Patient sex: M
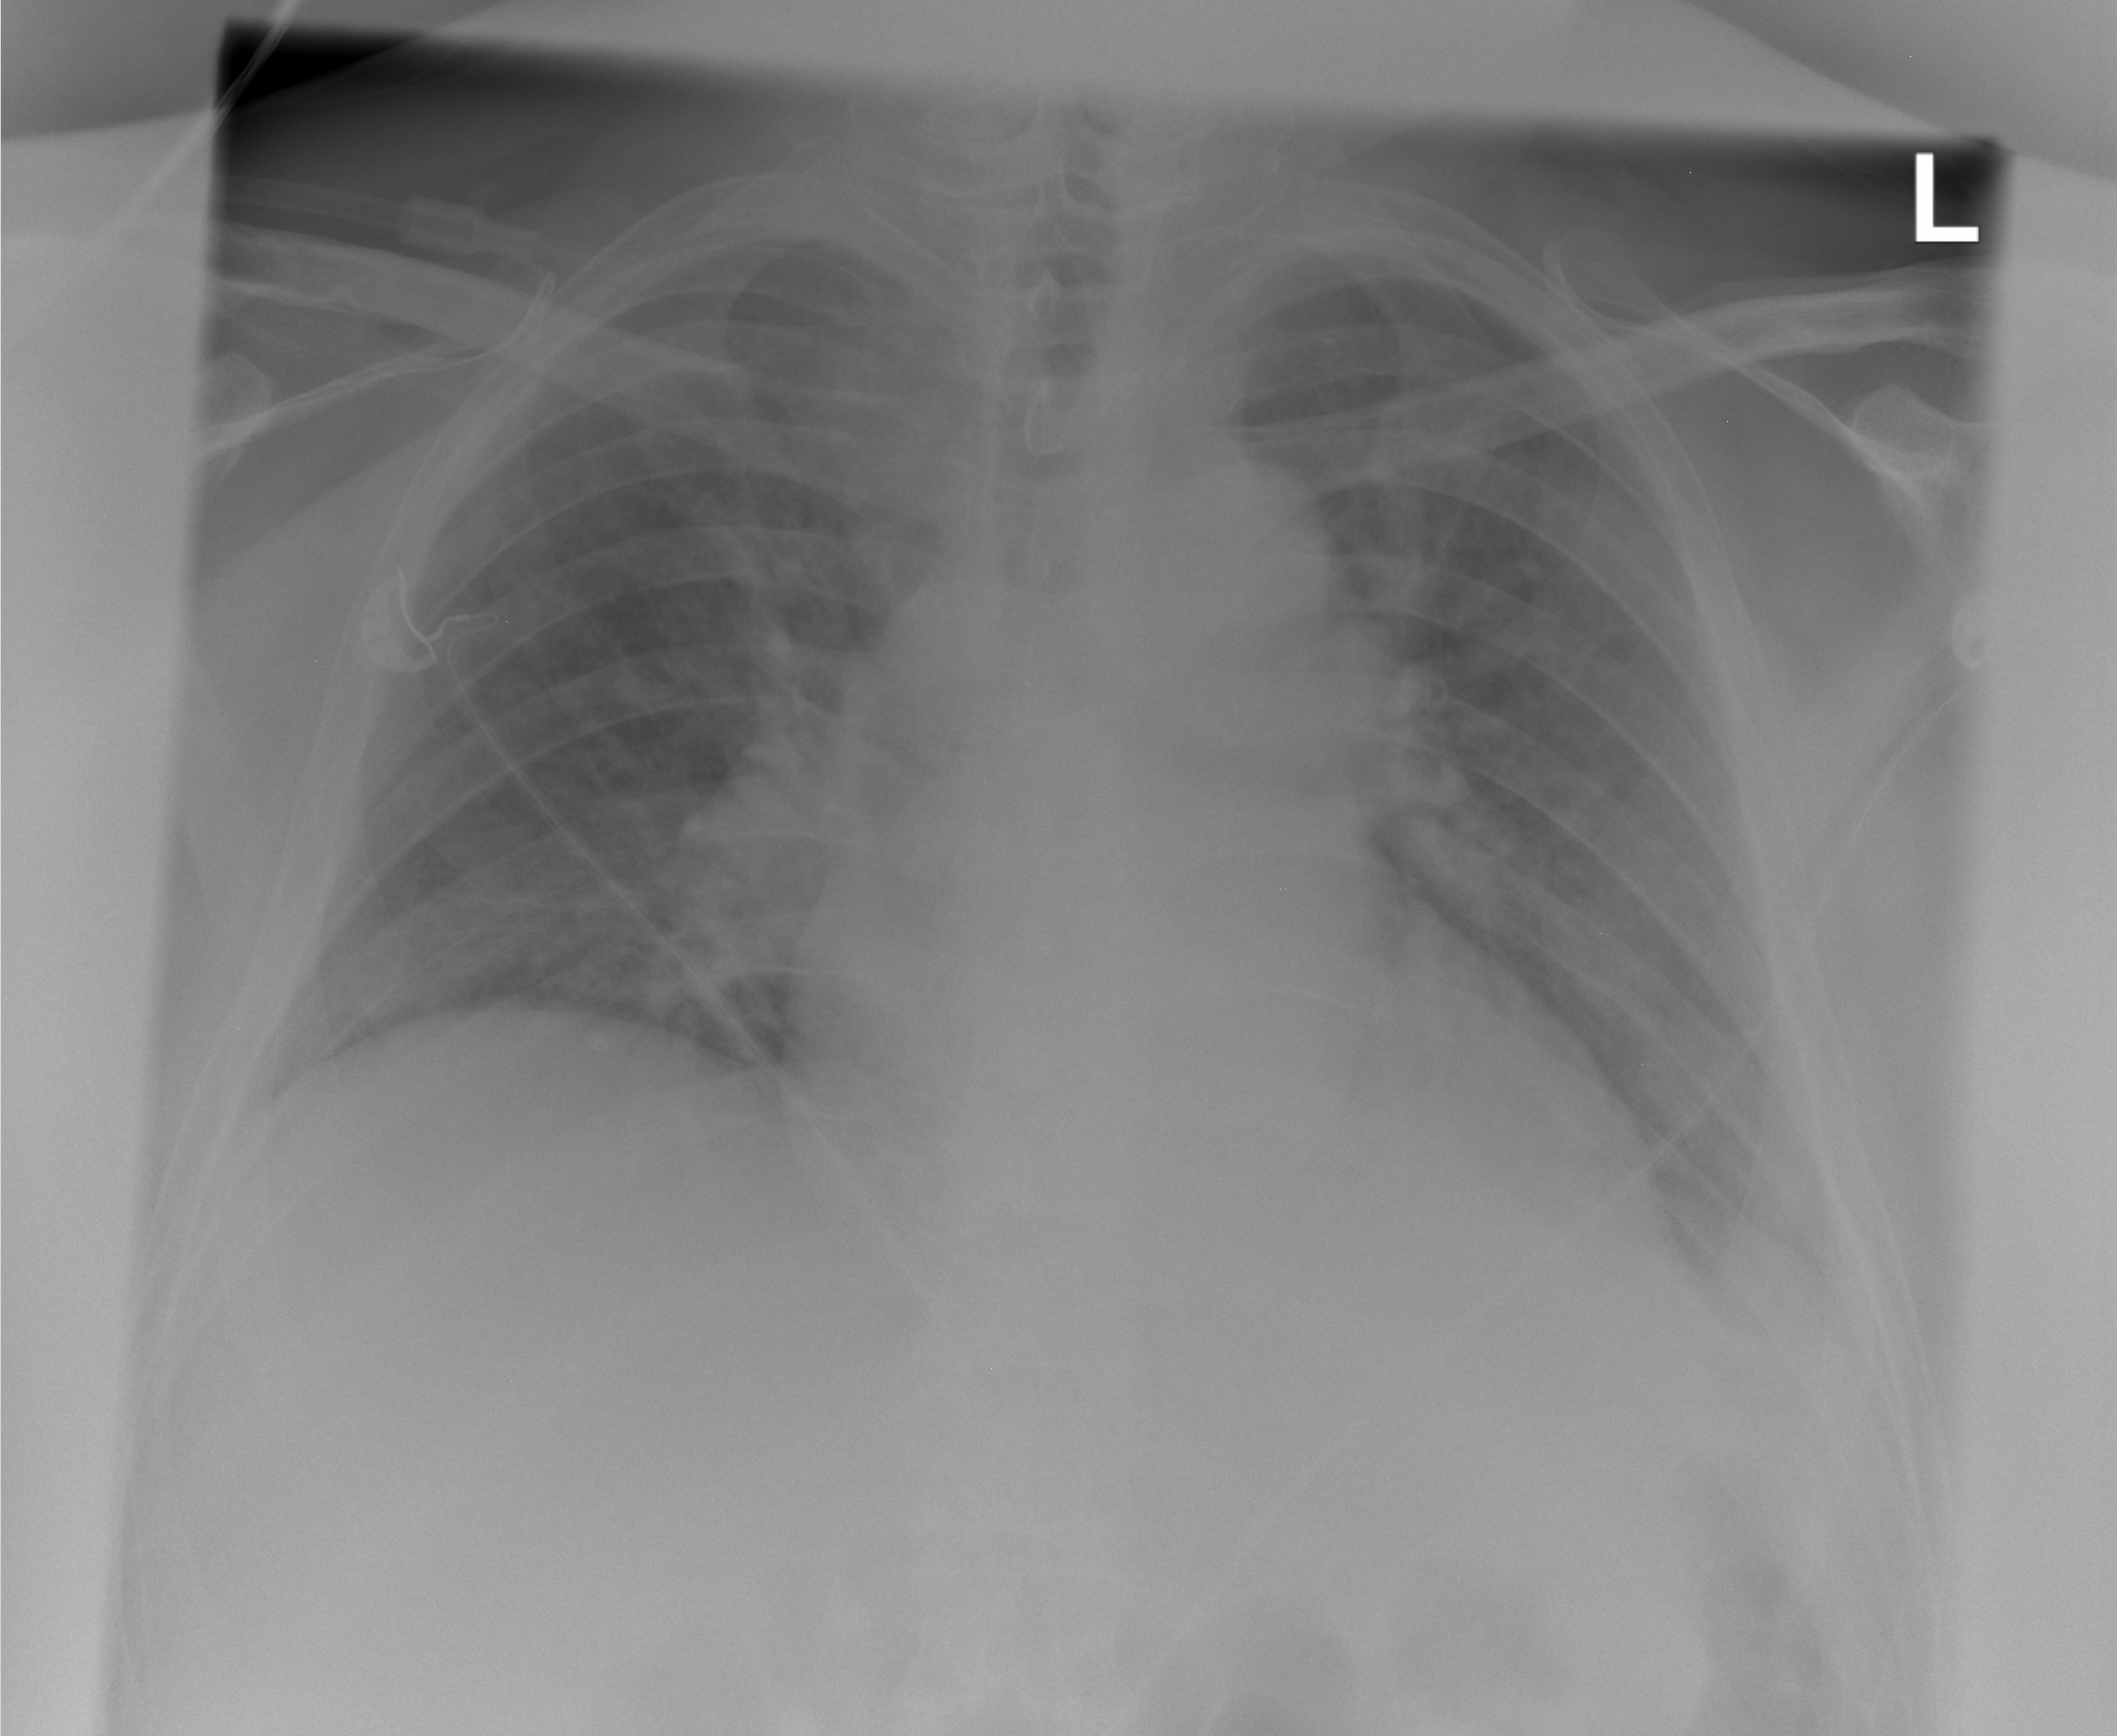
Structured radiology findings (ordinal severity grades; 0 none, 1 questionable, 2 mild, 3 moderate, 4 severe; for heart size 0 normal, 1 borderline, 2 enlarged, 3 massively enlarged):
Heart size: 1
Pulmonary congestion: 0
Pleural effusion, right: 0
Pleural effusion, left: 2
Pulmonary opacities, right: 0
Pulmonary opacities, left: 2
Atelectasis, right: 0
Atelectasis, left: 0